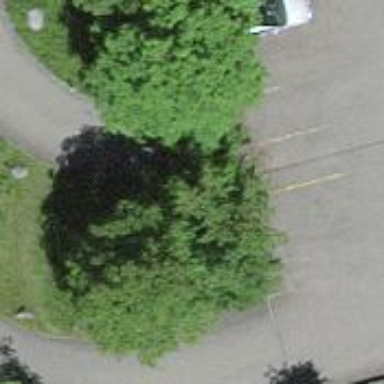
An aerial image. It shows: Parking entrance.